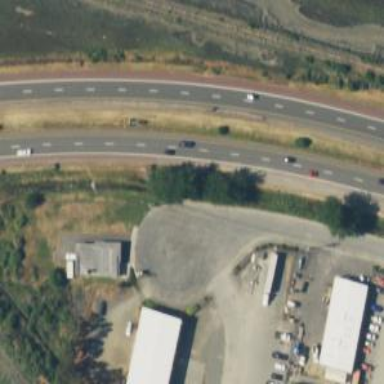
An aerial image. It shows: Asphalt trunk highway classified as expressway.